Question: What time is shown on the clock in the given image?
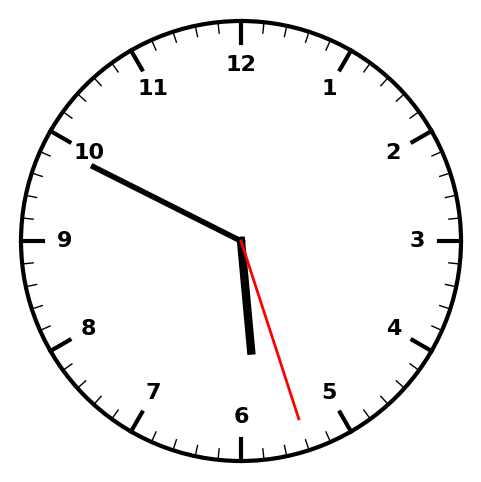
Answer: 05:49:27